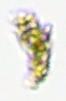
Label: Detritus